Question: At the moment I not too sure where my problem is. I can draw loaded images as textures no problem, however when I try to generate a bitmap with a char on it I just get a black box.
I am confident that the problem is when I generate and upload the texture.
Here is the method for that; the top section of the if statement just draws an texture of a image loaded from file (res/texture.jpg) and that draws perfectly. And the else part of the if statement will try to generate and upload a texture with the char (variable char enter) on.

Source Code, I will add shaders and more of the C++ if needed but they work fine for the image.
'''
void uploadTexture()
{
if(enter=='/'){
// Draw the image.
GLenum imageFormat;
glimg::SingleImage image = glimg::loaders::stb::LoadFromFile("res/texture.jpg")->GetImage(0,0,0);
glimg::OpenGLPixelTransferParams params = glimg::GetUploadFormatType(image.GetFormat(), 0);
imageFormat = glimg::GetInternalFormat(image.GetFormat(),0);
glGenTextures(1,&textureBufferObject);
glBindTexture(GL_TEXTURE_2D, textureBufferObject);
glimg::Dimensions dimensions = image.GetDimensions();
cout << "Texture dimensions w "<< dimensions.width << endl;
glTexImage2D(GL_TEXTURE_2D, 0, GL_RGB8, dimensions.width, dimensions.height, 0, params.format, params.type, image.GetImageData());
}else
{
// Draw the char useing the FreeType Lib
FT_Init_FreeType(&ft);
FT_New_Face(ft, "arial.ttf", 0, &face);
FT_Set_Pixel_Sizes(face, 0, 48);
FT_GlyphSlot g = face->glyph;
glGenTextures(1,&textureBufferObject);
glBindTexture(GL_TEXTURE_2D, textureBufferObject);
glPixelStorei(GL_UNPACK_ALIGNMENT, 1);
FT_Load_Char(face, enter, FT_LOAD_RENDER);
FT_Bitmap theBitmap = g->bitmap;
int BitmapWidth = g->bitmap.width;
int BitmapHeight = g->bitmap.rows;
cout << "draw char - " << enter << endl;
cout << "g->bitmap.width - " << g->bitmap.width << endl;
cout << "g->bitmap.rows - " << g->bitmap.rows << endl;
int TextureWidth =roundUpToNextPowerOfTwo(g->bitmap.width);
int TextureHeight =roundUpToNextPowerOfTwo(g->bitmap.rows);
cout << "texture width x height - " << TextureWidth <<" x " << TextureHeight << endl;
GLubyte* TextureBuffer = new GLubyte[ TextureWidth * TextureWidth ];
for(int j = 0; j < TextureHeight; ++j)
{
for(int i = 0; i < TextureWidth; ++i)
{
TextureBuffer[ j*TextureWidth + i ] = (j >= BitmapHeight || i >= BitmapWidth ? 0 : g->bitmap.buffer[ j*BitmapWidth + i ]);
}
}
glTexImage2D(GL_TEXTURE_2D, 0, GL_RGB8, TextureWidth, TextureHeight, 0, GL_RGB8, GL_UNSIGNED_BYTE, TextureBuffer);
}
}
'''
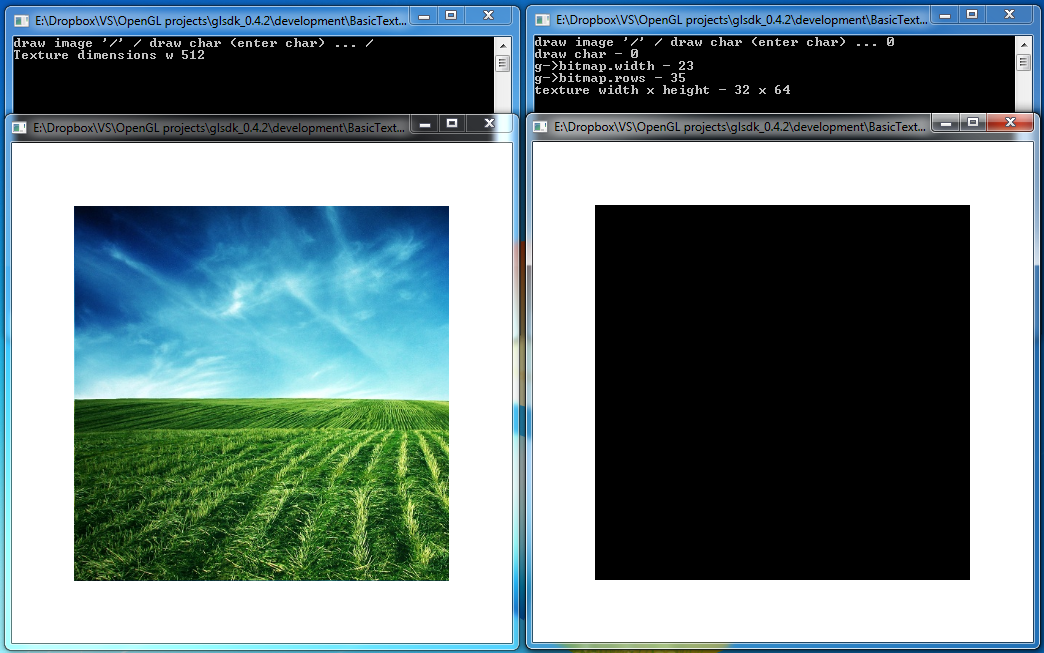
Answer: I'm not sure about the OpenGL part, but your algorithm to process FT bitmap is not correct. The number of bytes of each row in FT bitmap is 'bitmap->pitch'. The number of each pixel also depends on which render mode your are loading the character. For example, if 'bitmap->pixel_mode' is 'FT_PIXEL_MODE_LCD', each pixel is encoded as 3 bytes, in order of R, G, B and the values are actually the alpha mask value, while if the pixel mode is 'FT_PIXEL_MODE_GRAY', each pixel is 1 byte and the values are the gray level.
Take a look at <URL>